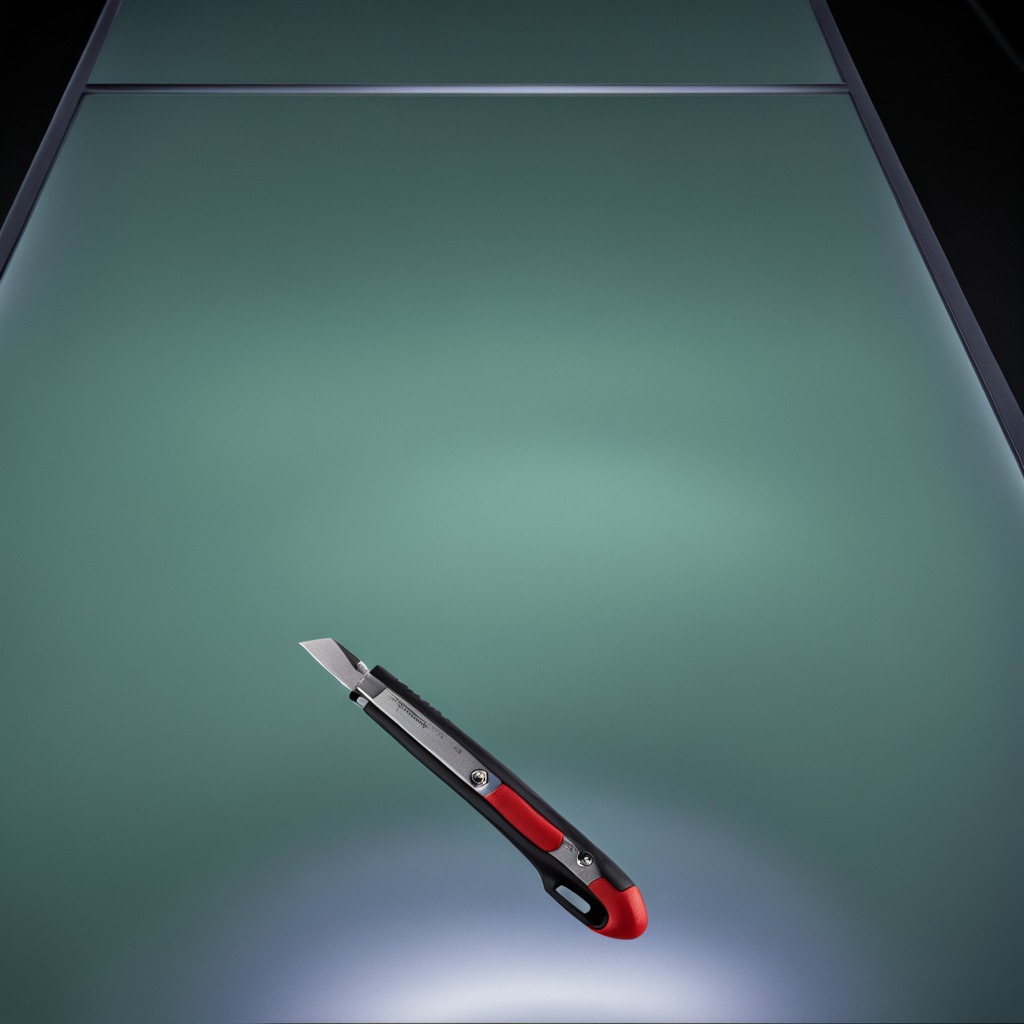
A utility knife is lying on the clean empty table in a railway signal maintenance room.